The plot is a time-scale (wavelet) decomposition of a bearing vibration signal. Based on the visible evidence, which condition applies: normal, inner_race, outer_race, ball?
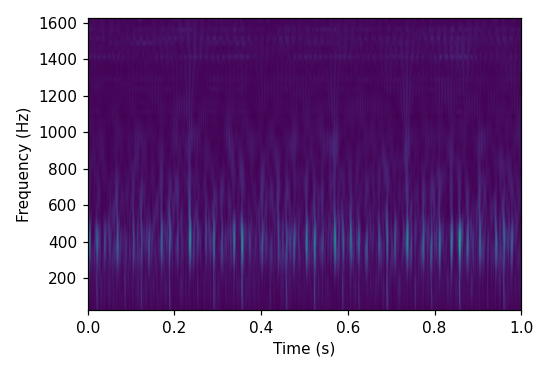
Answer: outer_race